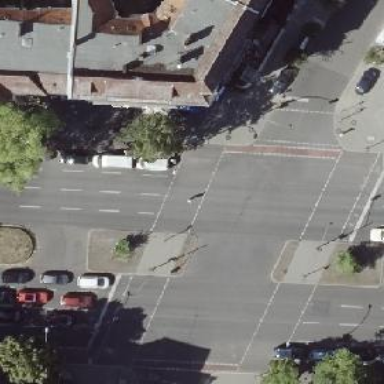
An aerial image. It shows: Crossing with traffic signals.